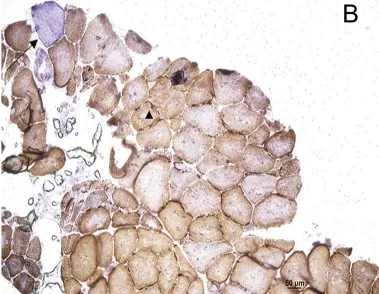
Cytochrome C Oxidase/Succinate dehydrogenase double staining (B) showed a few fibers displaying subsarcolemmal enhancement (head of arrow) and a single COX negative fiber (arrow).
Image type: pathology (immunostaining)